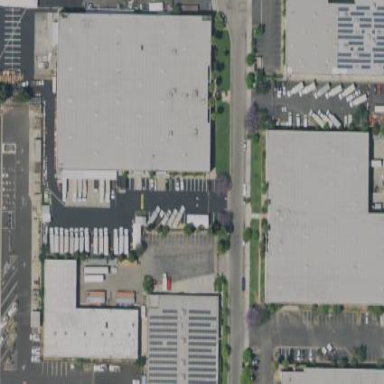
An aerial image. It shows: Warehouse building.